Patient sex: M
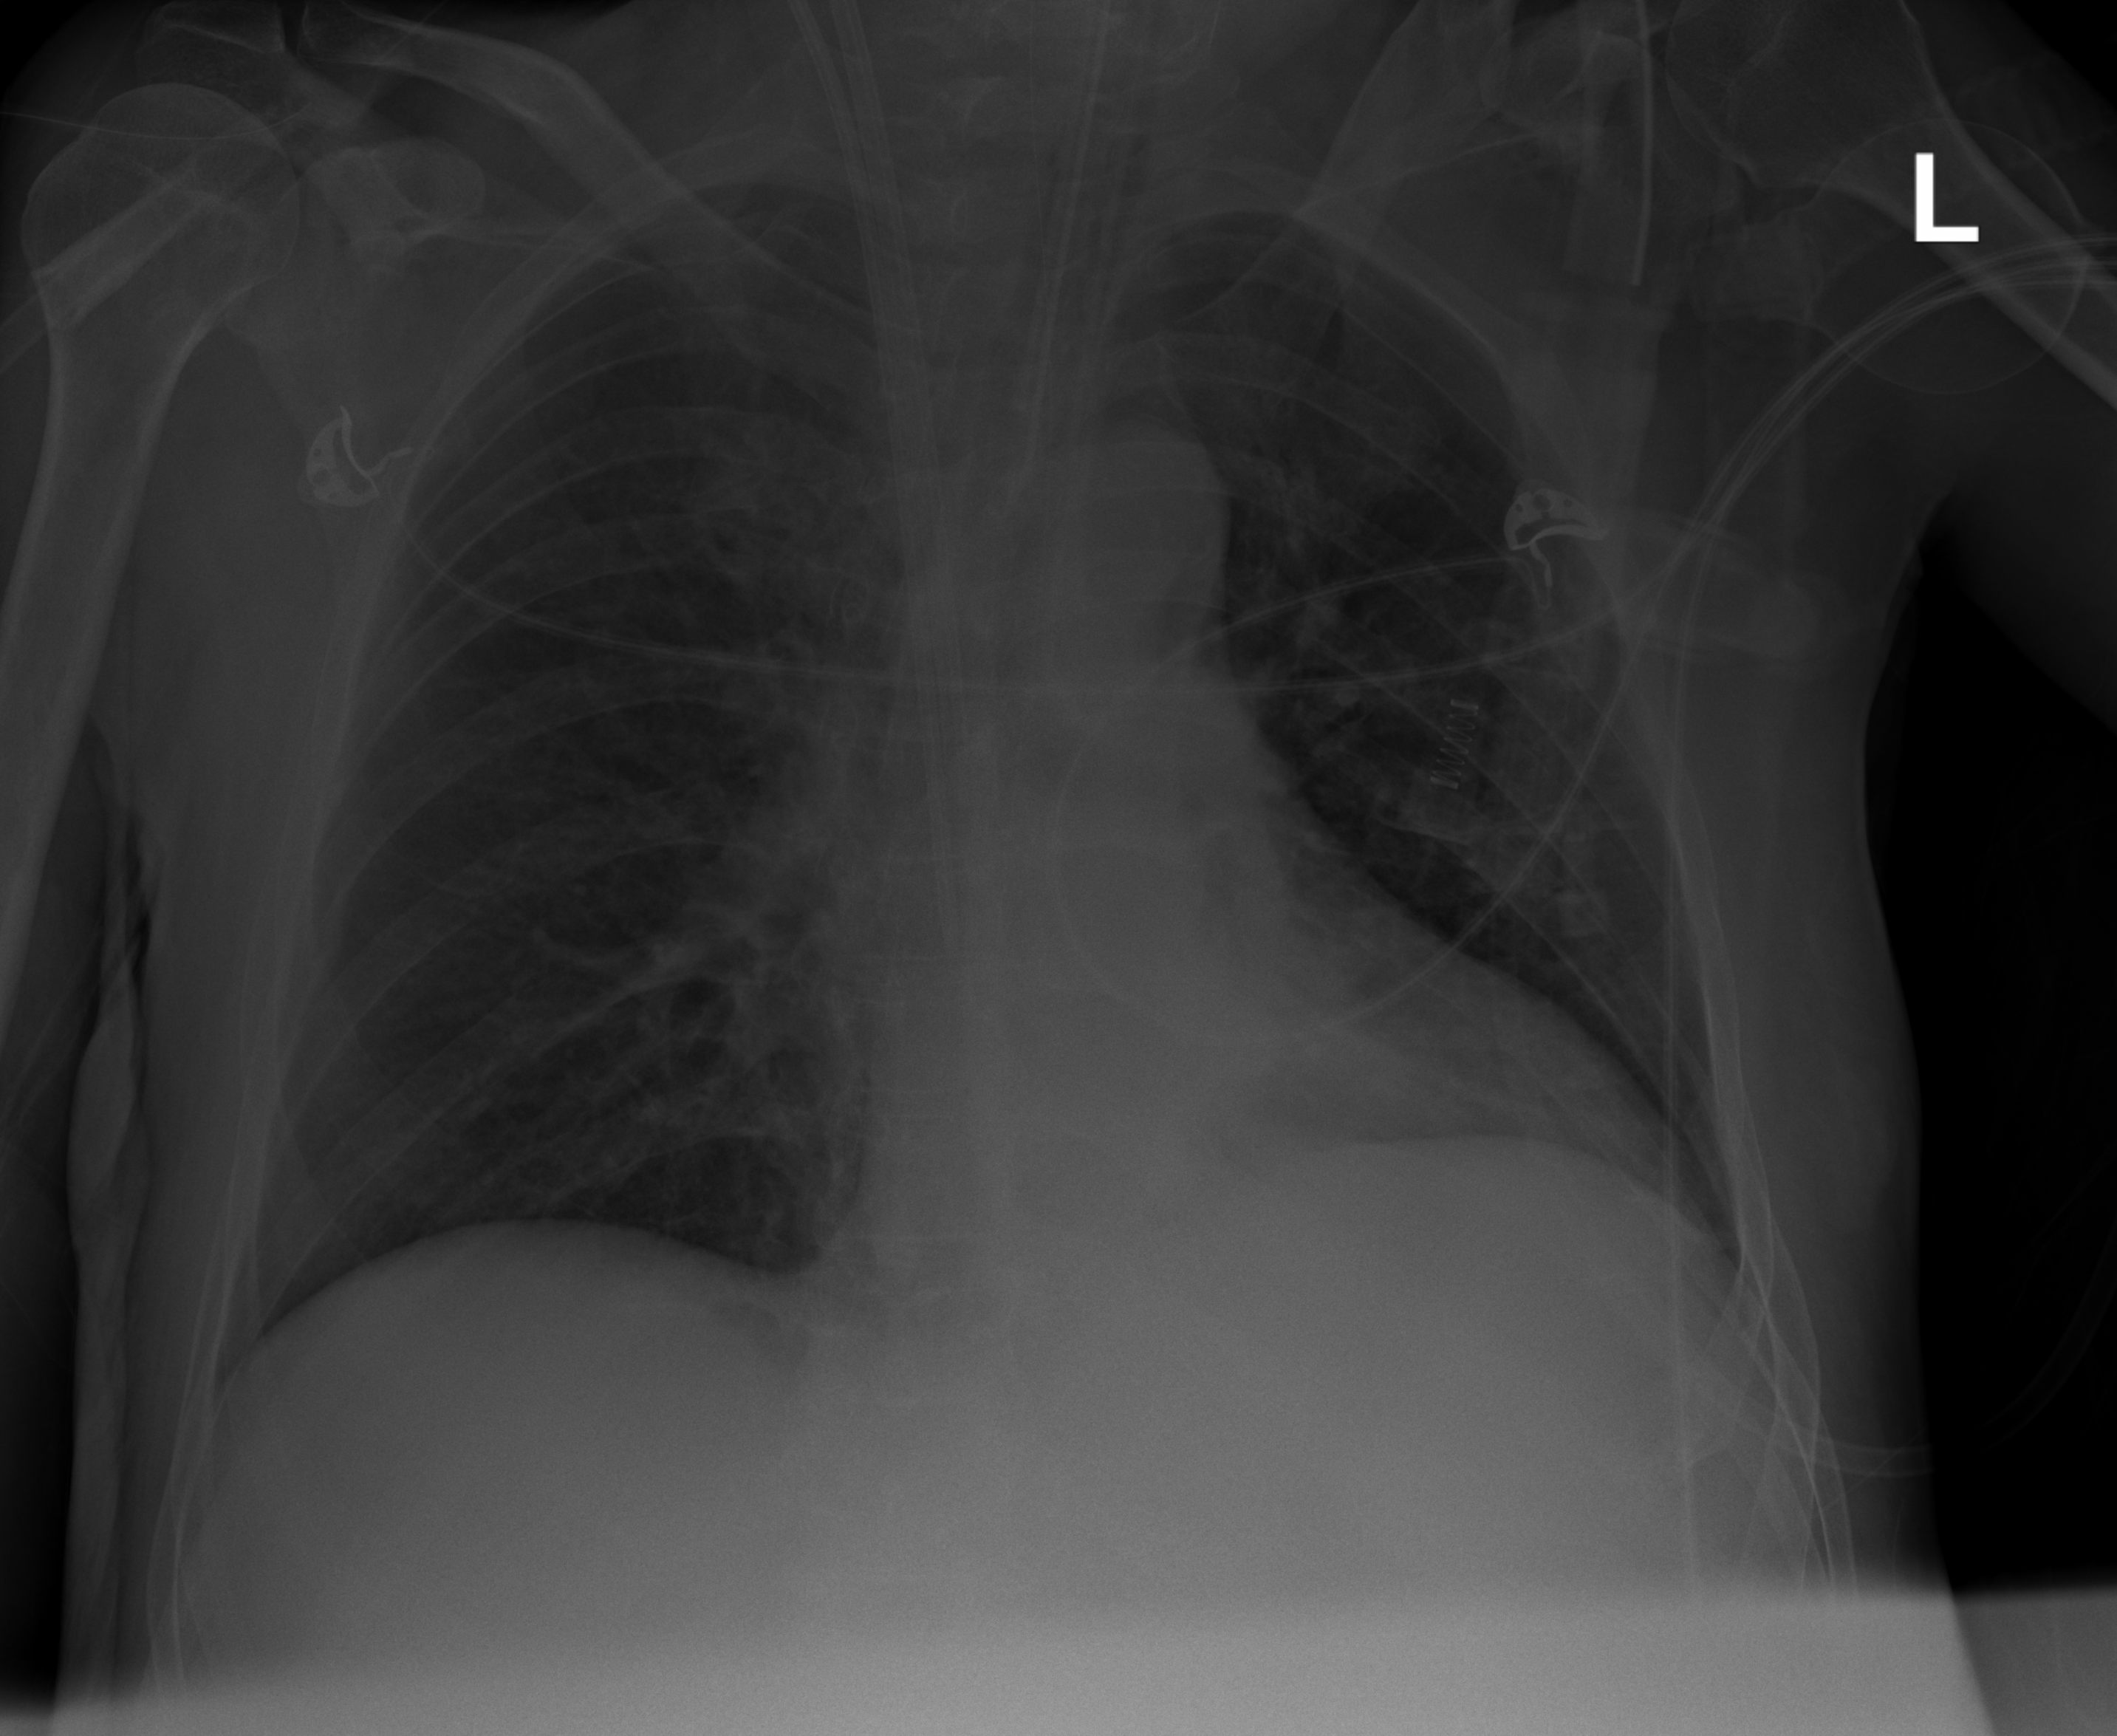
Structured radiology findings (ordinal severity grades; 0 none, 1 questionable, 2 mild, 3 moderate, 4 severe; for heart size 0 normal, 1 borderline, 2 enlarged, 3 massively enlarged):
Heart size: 1
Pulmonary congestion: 1
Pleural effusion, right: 0
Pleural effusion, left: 0
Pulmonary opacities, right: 0
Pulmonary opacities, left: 0
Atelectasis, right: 0
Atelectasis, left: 2